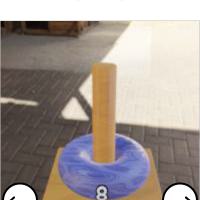
Task: sum
Answer: 8